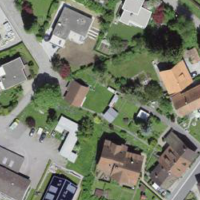
EUNIS habitat code: 54
Species observed at this site:
Circaea lutetiana